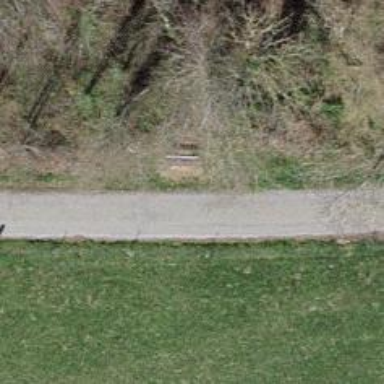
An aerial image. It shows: Bench for seating.